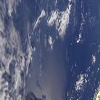
Label: water